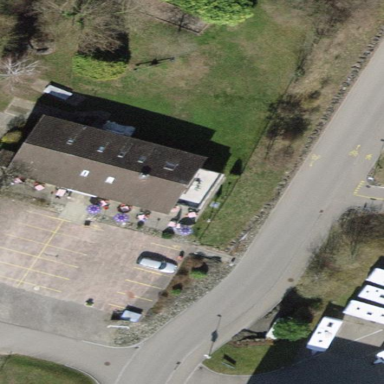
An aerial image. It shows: Restaurant building.